Question: I'm using the force layout to represent a directed unweighted network. My inspiration comes from the following example: <URL>

Since my own data are really a mess, I'd like to stop the layout and move nodes by dragging them manually. I'd also like that the movement of a node doesn't change the position of others. And it's necessary that links become longer, to reach the node which has been moved.
Is there a simple way to do this?
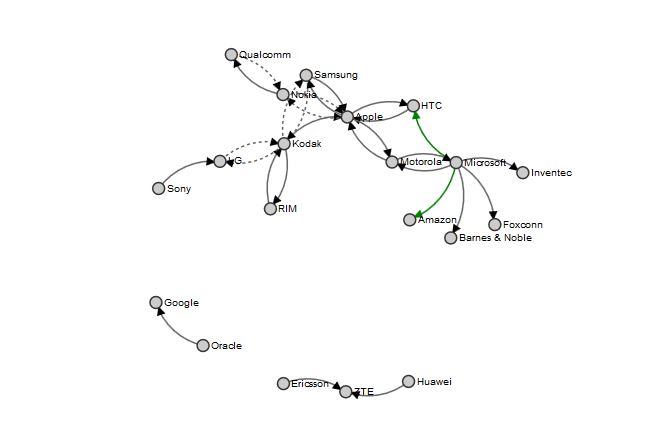
Answer: At the end I found this related question which implements a solution which I'll adopt.
<URL>
<URL>